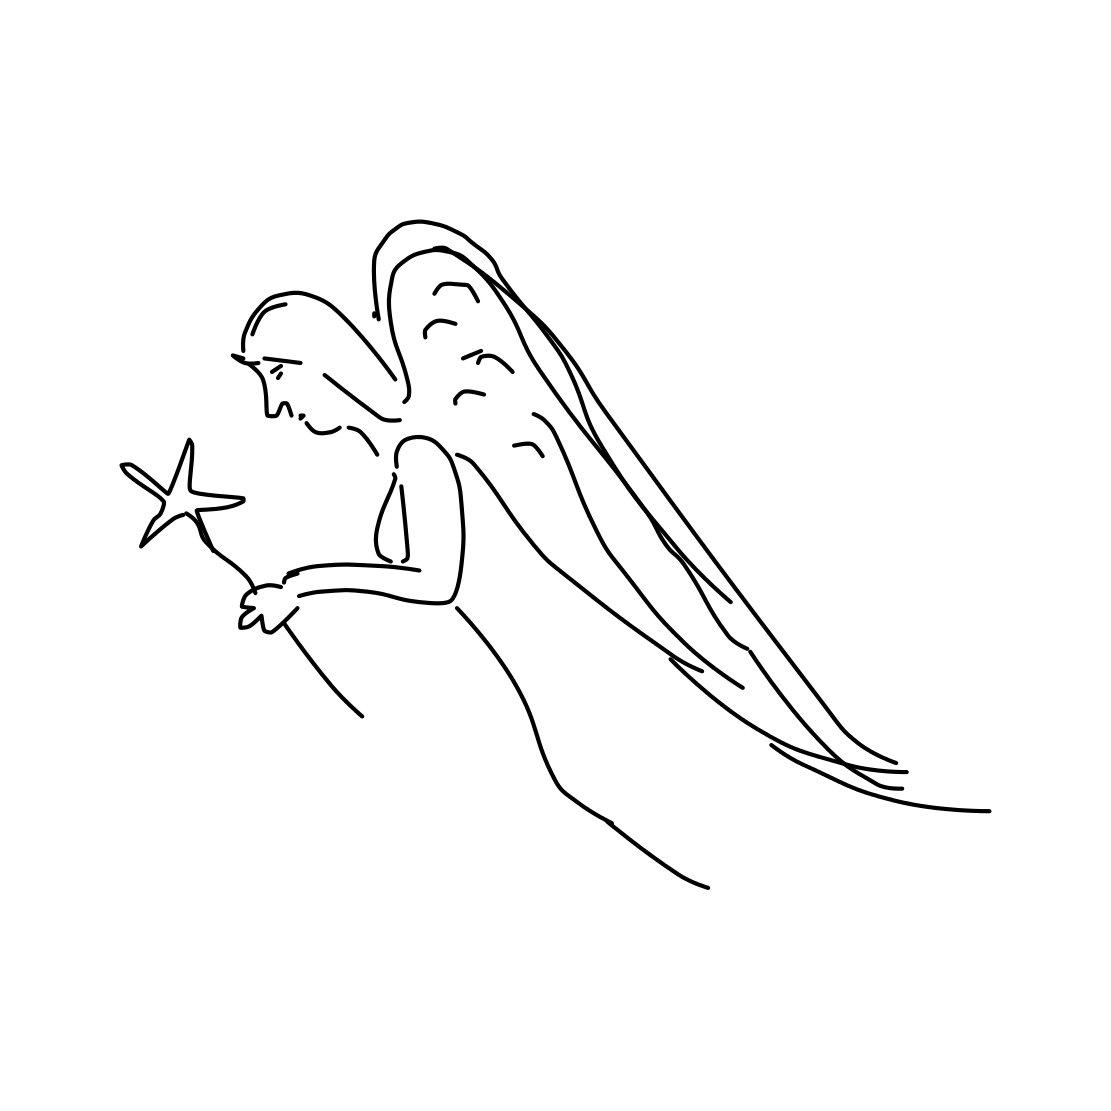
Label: angel